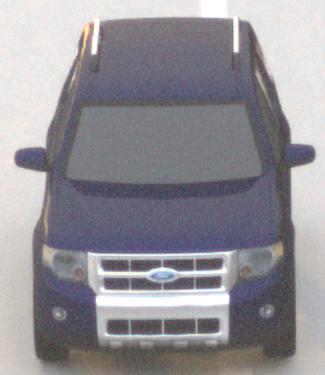
Make: Ford
Model: Escape Hybrid
Detailed model: -
Model produced from: 2004
Model produced until: 2012
Doors: 5
Color: blue
Road condition: dry road
Daytime: sunrise or sunset
Contrast: low contrast